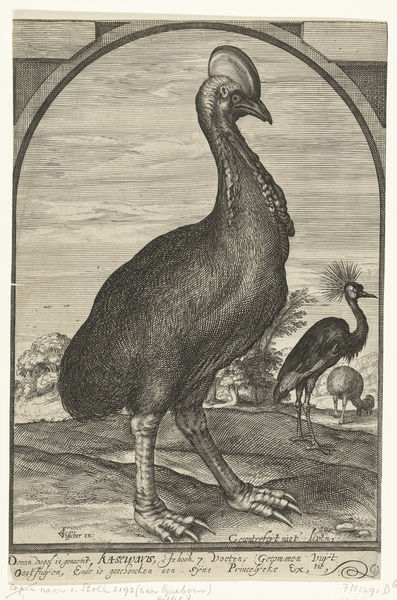
Titel: Kasuaris, meegebracht door Willem Jacobsz. uit Oost-Indië en geschonken aan prins Maurits
Künstler: Crispijn van den Queborn
Standort: Amsterdam
Institution: Rijksmuseum
Schlagwörter: baum, himmel, vogel, weiß, wolken, bäume, landschaft, grau, schwarz, zeichnung, tier, tiere, federn, rahmen, hals, horn, signatur, hügel, auge, schrift, schnabel, bogen, kamm, grafik, rundbogen, inschrift, druck, schwarz-weiß, radierung, stich, seite, bleistift, pfau, emu, krallen, kranich, schnäbel, truthahn, hahn, huhn, kupferstich, bildunterschrift, legende, latein, federvieh, australien, paradiesvogel, dodo, dronte, nandu